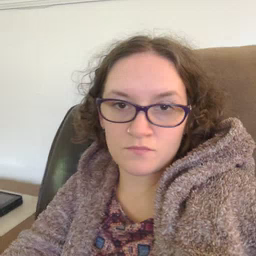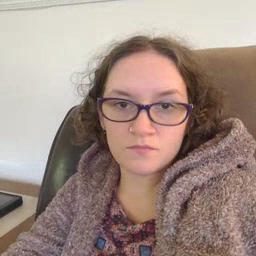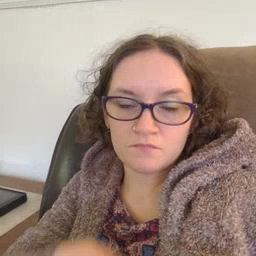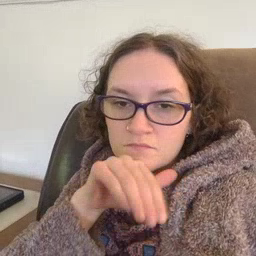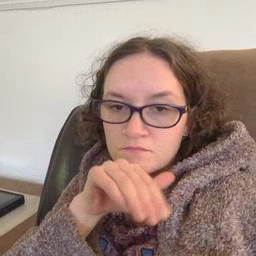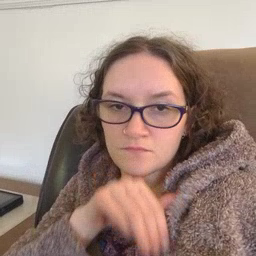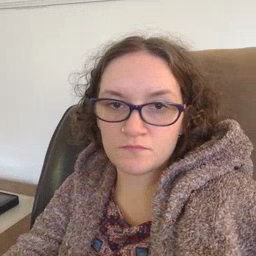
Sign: pig